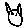
Label: cat